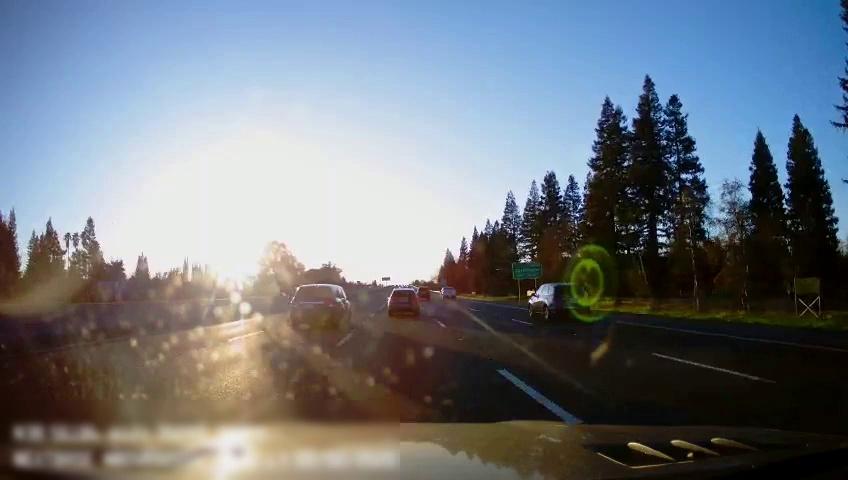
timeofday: Day
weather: Sunny
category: Drivable Space
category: Vehicles | Truck
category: Vehicles | SUV
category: Vehicles | SUV
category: Vehicles | Car
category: Vehicles | SUV
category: Lanes | Alternate Lane
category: Lanes | Current Lane
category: Lanes | Current Lane
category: Lanes | Alternate Lane
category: Lanes | Alternate Lane
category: Traffic | Signs